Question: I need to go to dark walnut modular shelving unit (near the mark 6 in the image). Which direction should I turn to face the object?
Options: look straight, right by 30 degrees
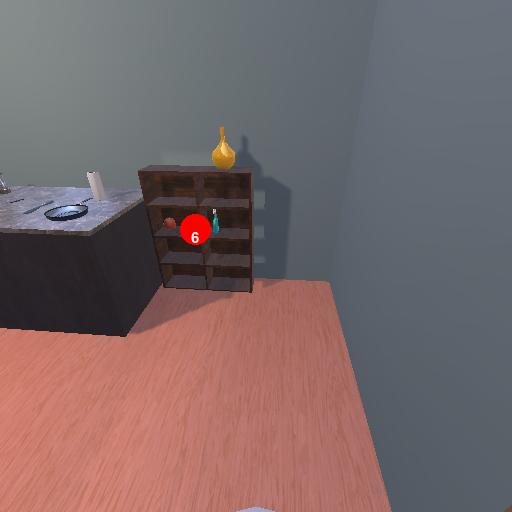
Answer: look straight